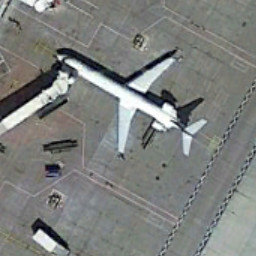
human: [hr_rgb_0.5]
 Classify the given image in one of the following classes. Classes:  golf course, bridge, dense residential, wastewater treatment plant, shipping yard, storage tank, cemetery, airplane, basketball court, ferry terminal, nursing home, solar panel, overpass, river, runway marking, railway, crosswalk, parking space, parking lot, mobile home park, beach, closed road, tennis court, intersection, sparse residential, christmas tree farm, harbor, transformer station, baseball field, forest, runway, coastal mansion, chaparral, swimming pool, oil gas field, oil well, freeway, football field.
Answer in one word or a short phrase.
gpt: airplane